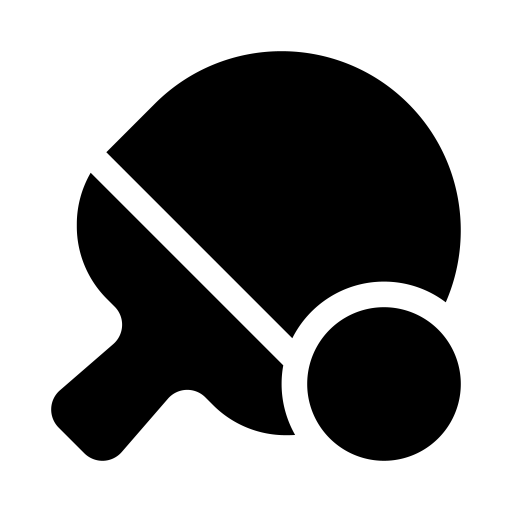
Tags: icon, FontAwesome, fa-icon, solid, table, tennis, paddle, ball